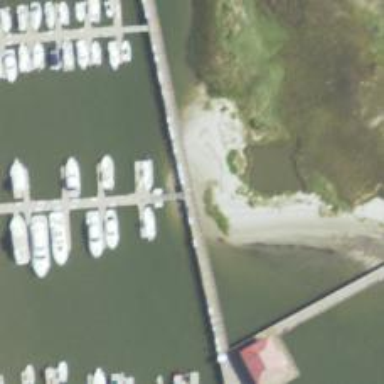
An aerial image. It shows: Man-made pier.